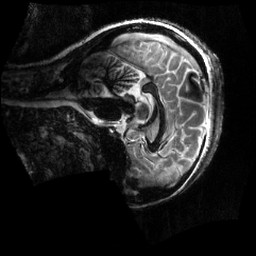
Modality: MP2RAGE
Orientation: sagittal
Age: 20
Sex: female
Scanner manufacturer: siemens
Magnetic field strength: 6.98 T
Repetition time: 6 s
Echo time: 0.00283 s